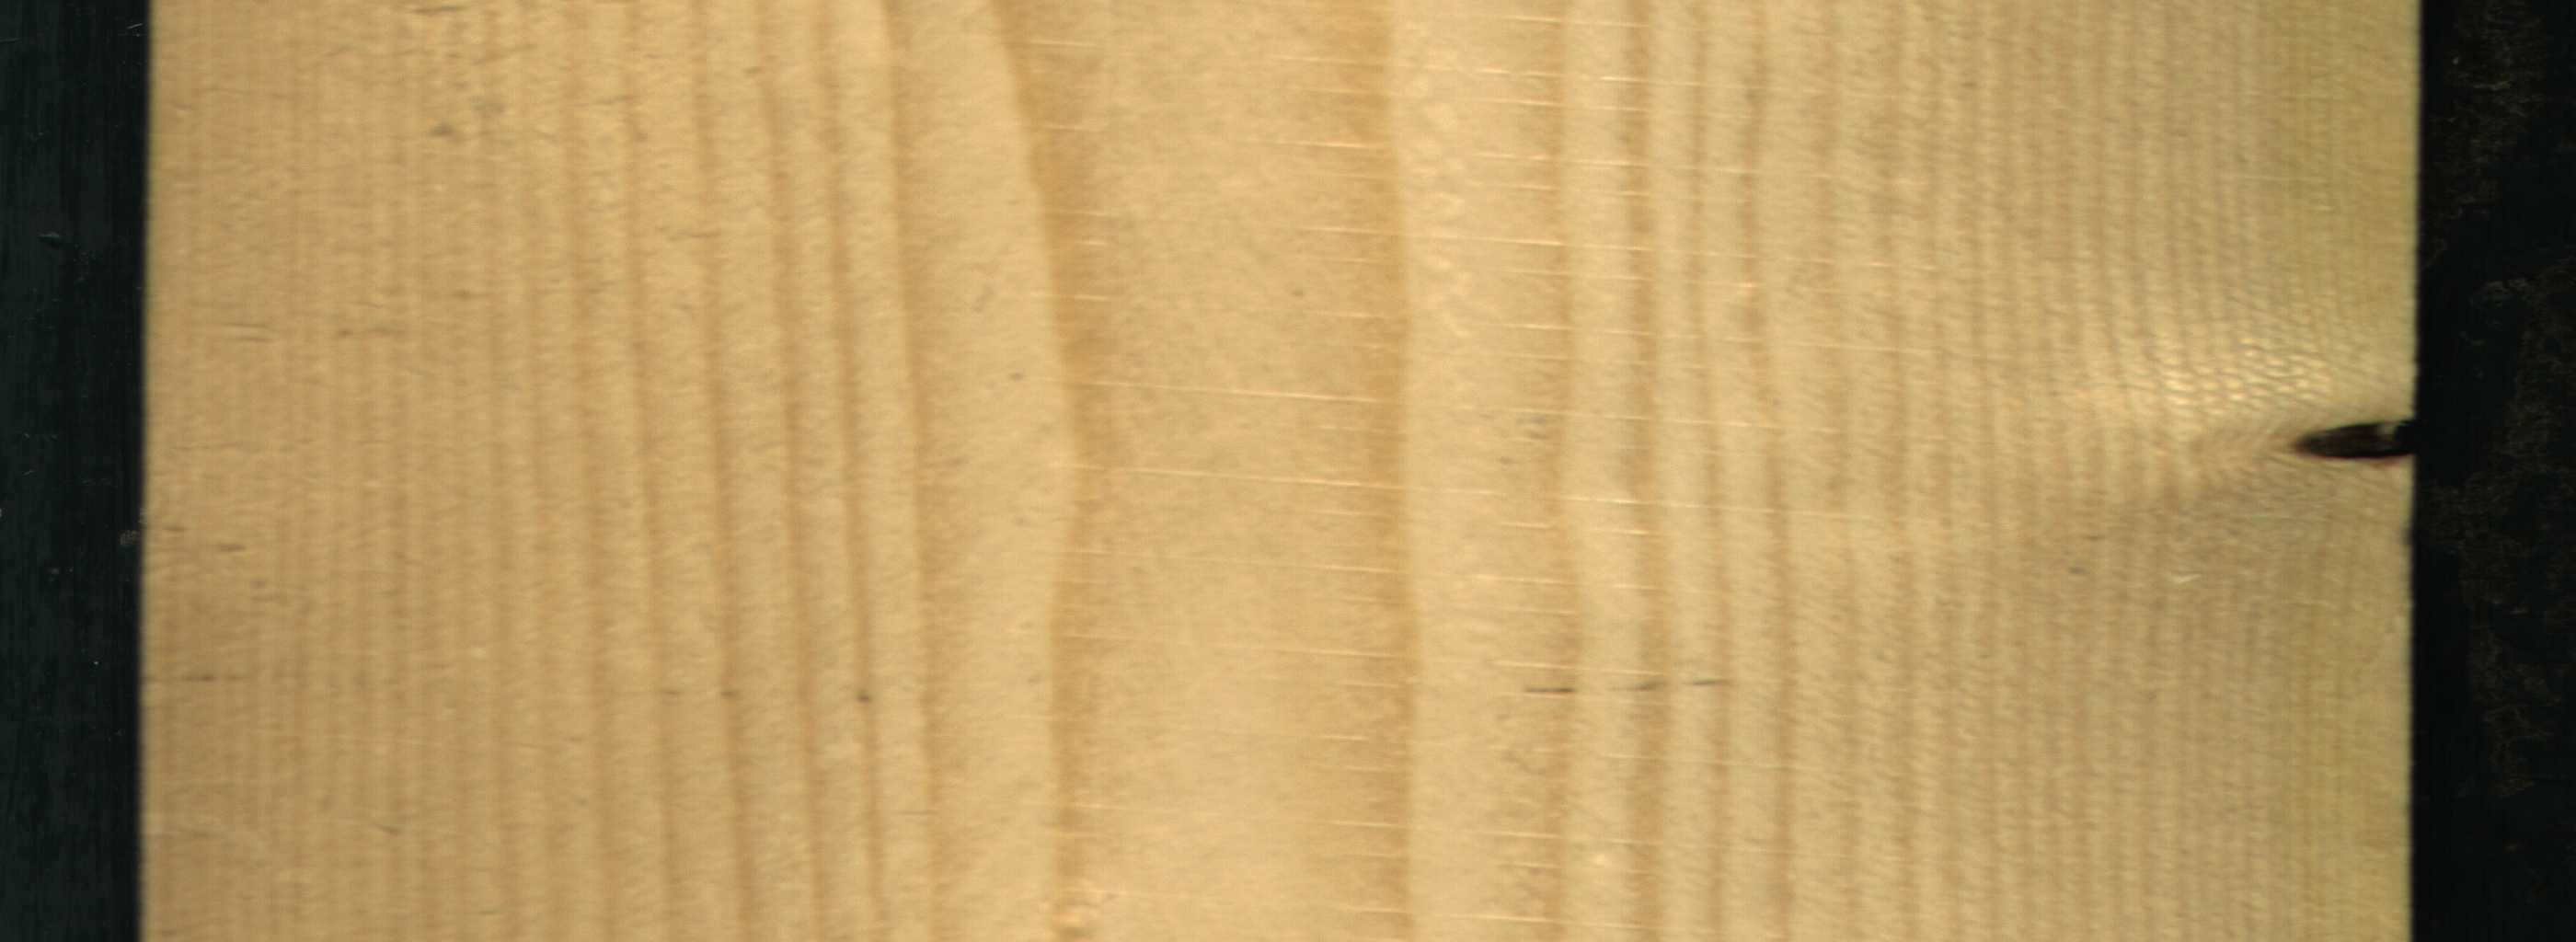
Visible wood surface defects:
Knot_missing